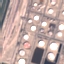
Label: Industrial